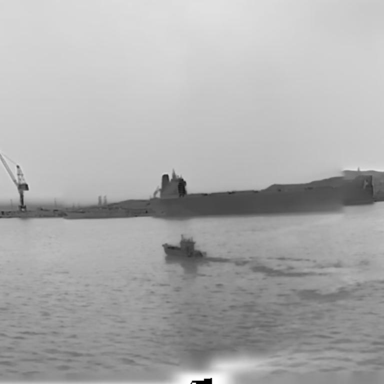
There is a bulk_carrier in the infrared image.